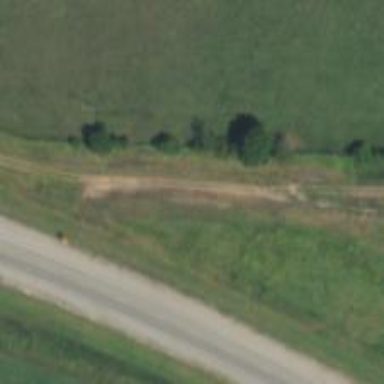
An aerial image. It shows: Track road.